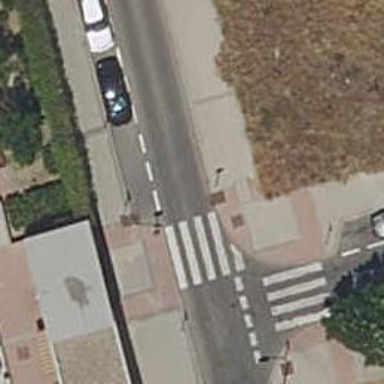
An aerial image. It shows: Zebra crossing on the road.